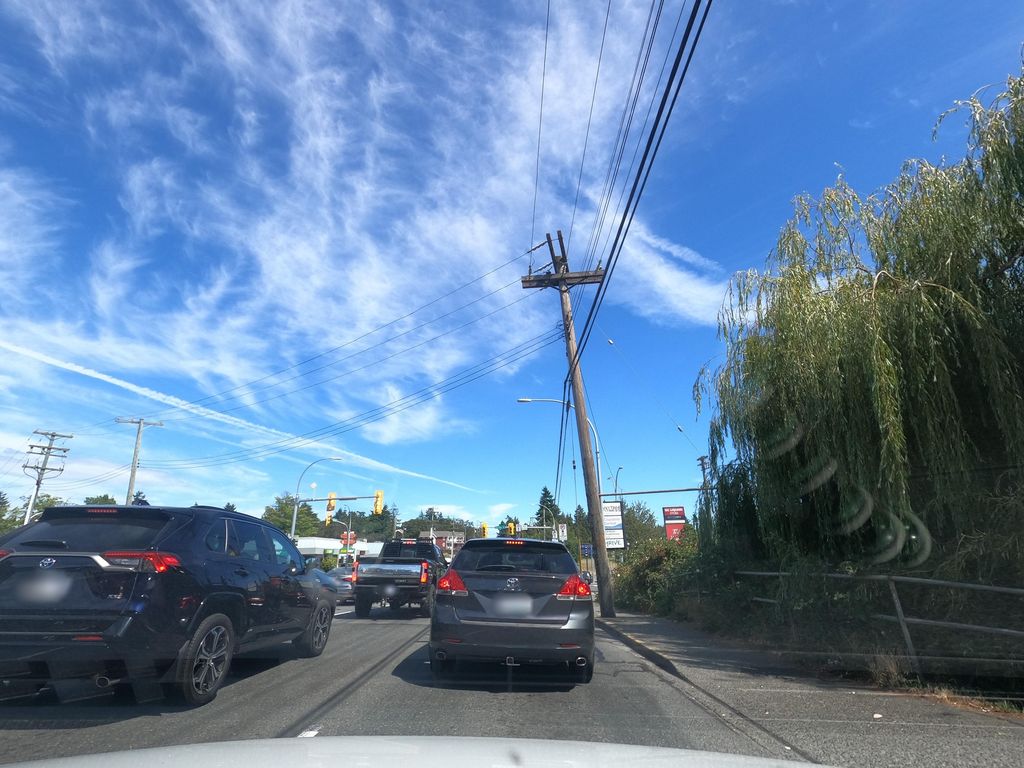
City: victoria